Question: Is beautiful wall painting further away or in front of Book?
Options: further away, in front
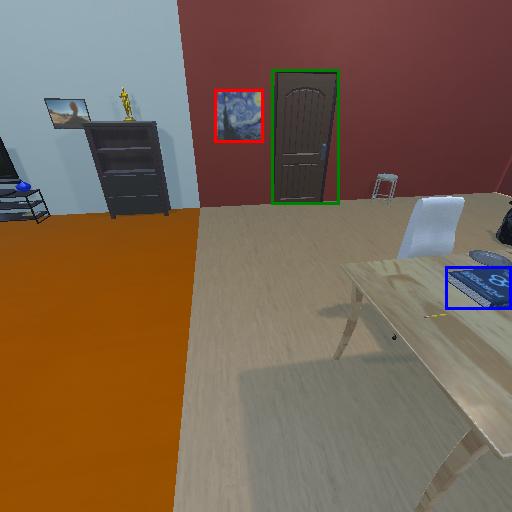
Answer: further away